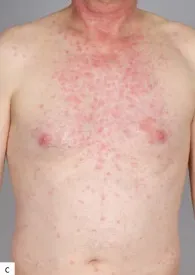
Cutaneous manifestations. (B) Abdominal panniculitis after local application of anakinra.
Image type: medical_photograph (skin_photograph)